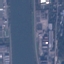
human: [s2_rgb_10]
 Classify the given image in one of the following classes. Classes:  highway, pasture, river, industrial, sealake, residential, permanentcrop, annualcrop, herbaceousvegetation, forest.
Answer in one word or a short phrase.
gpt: River